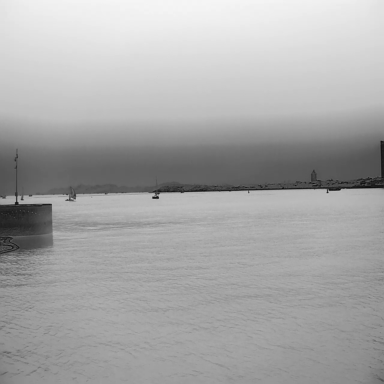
There is a container_ship in the infrared image.